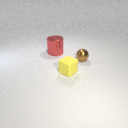
small yellow rubber cube in front of small brown metal sphere